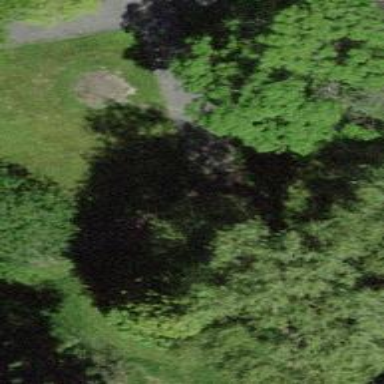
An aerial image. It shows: Paved path.